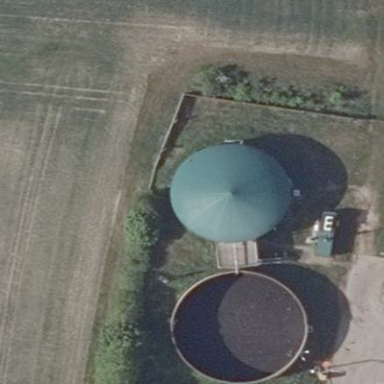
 used as digester with power generator inside."